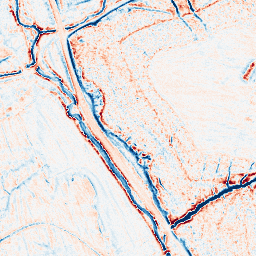
Category: edge_preserving
Decomposition family: anisotropic_diffusion
Decomposition parameters: iterations: 10
kappa: 30
gamma: 0.2
Upsampling method: regularized
Upsampling parameters: scale: 4
lambda_reg: 0.01
Upsampling scale: 4